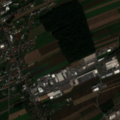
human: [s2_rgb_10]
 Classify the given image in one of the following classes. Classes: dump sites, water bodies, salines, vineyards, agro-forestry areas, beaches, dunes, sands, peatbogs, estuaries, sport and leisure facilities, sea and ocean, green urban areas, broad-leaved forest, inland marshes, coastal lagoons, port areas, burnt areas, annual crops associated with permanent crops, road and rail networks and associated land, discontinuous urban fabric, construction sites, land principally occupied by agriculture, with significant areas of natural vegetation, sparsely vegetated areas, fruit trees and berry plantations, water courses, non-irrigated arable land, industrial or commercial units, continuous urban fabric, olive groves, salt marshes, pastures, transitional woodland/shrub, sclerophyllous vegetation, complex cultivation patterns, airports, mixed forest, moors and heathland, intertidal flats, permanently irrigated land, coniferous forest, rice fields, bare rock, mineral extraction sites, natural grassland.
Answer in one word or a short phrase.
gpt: discontinuous urban fabric, industrial or commercial units, non-irrigated arable land, land principally occupied by agriculture, with significant areas of natural vegetation